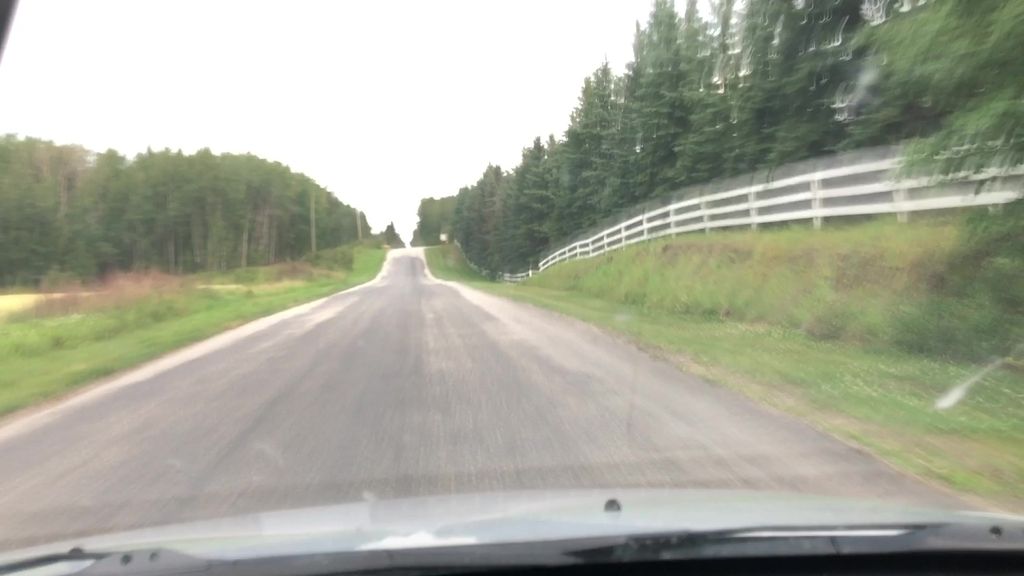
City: edmonton